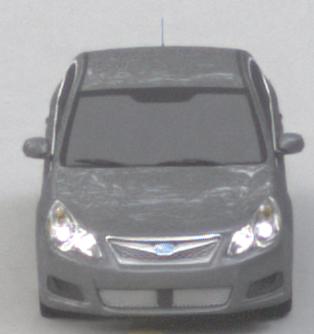
Make: Subaru
Model: Legacy 2.0R
Detailed model: Legacy (IV) Limousine
Model produced from: 2007/09
Model produced until: 2008/10
Doors: 4
Color: gray
Road condition: dry road
Daytime: morning or afternoon
Contrast: low contrast